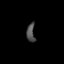
Tissue: lung
Cell type: Smooth muscle cells
Senescence score: 0.7323
Nuclear area (px): 151
Mean DAPI intensity: 77.185